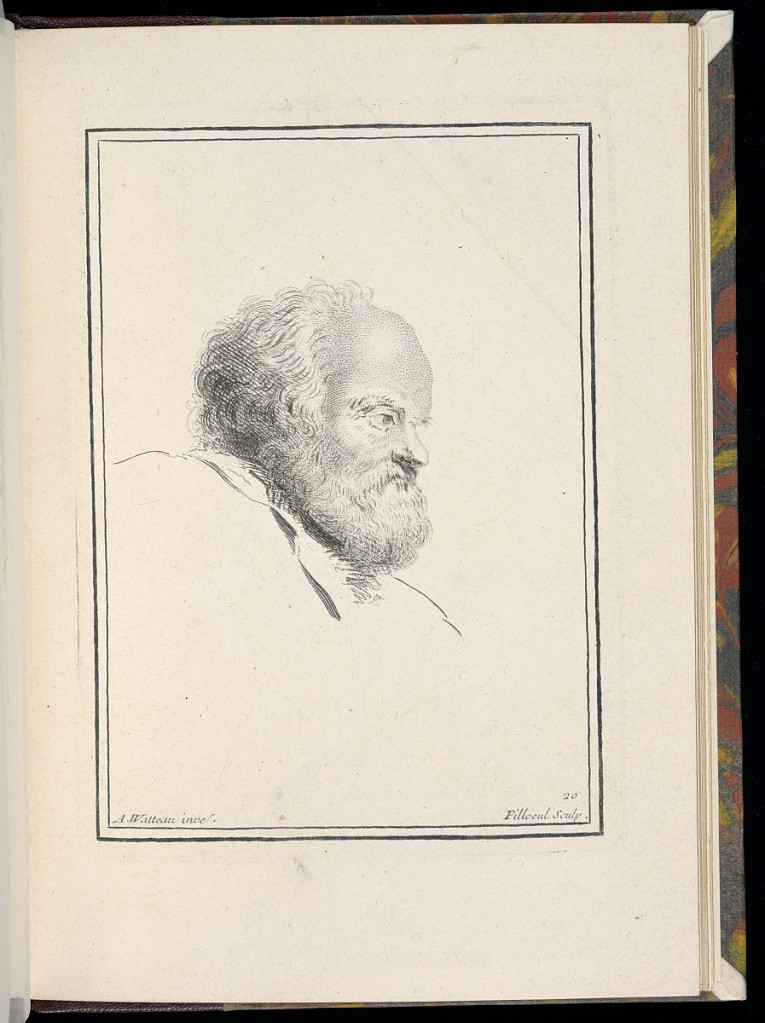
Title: Study of a Bearded Man
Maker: Antoine Watteau, French, 1684–1721
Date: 1734
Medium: Etching on laid paper
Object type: Print
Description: Study of an older bearded man's head. The man's wavy hairline is receding. He is pictured in profile looking to the right, his neck and shoulders are suggested with a few lines. The plate is signed and numbered.